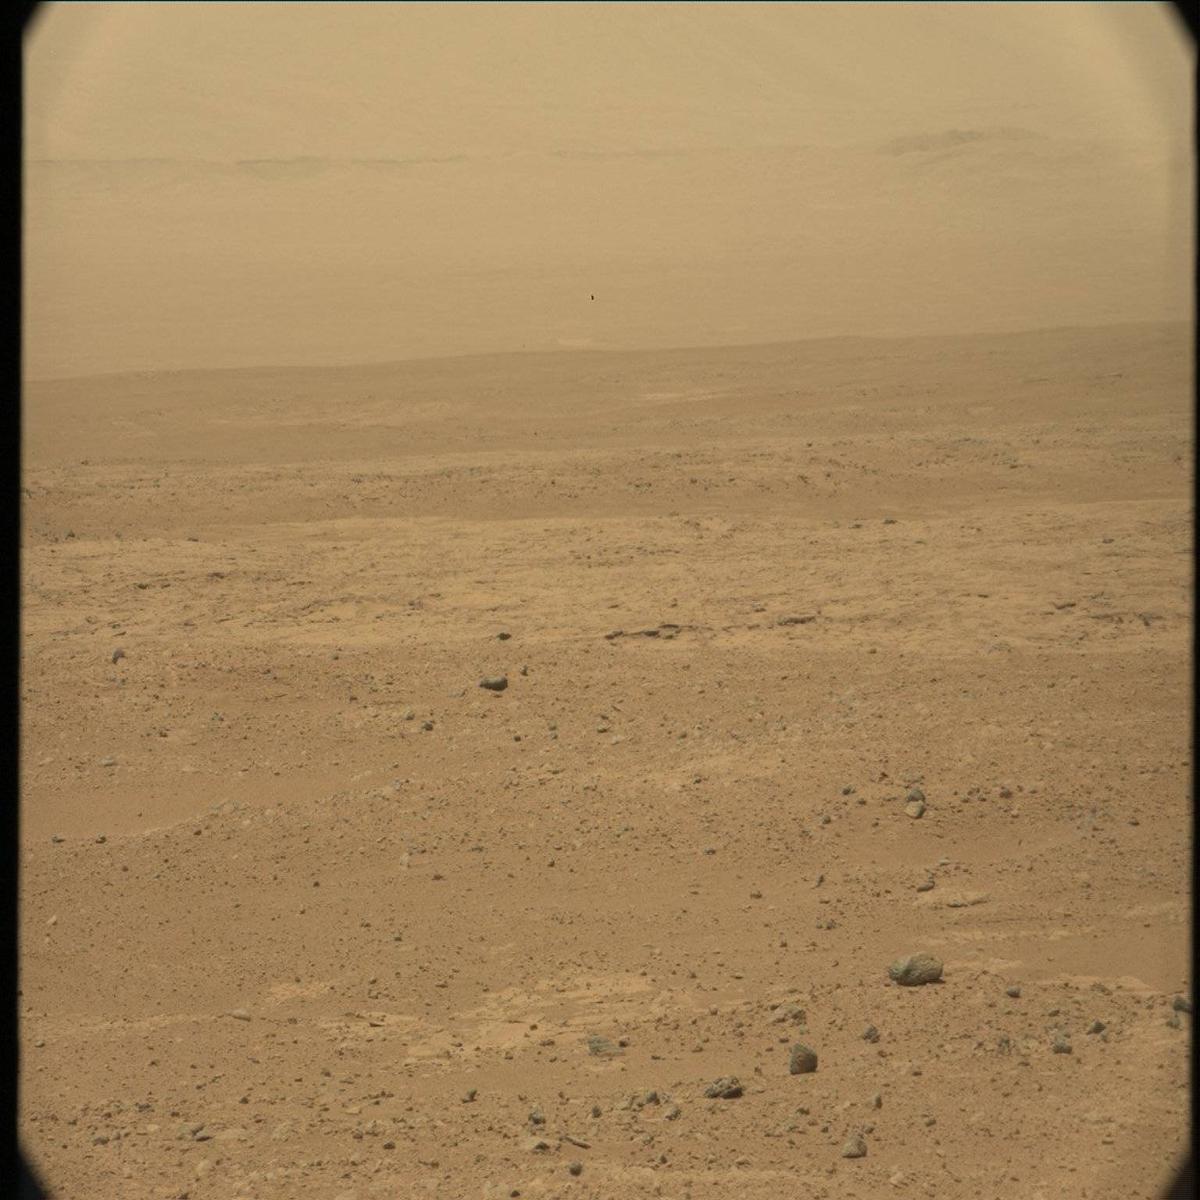
Terrain classes present: Bedrock, Ridge, Rock, Sand / Soil